По гладкому столу движется, быстровращаясь вокруг своей оси, волчок, имеющий форму конуса (см. рис).
При какой скорости $v$ поступательного движения волчок не ударится о край стола, соскочив с него? Ось волчка остается вертикальной.
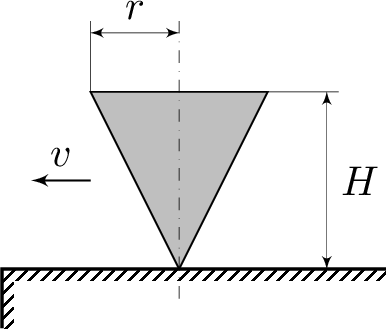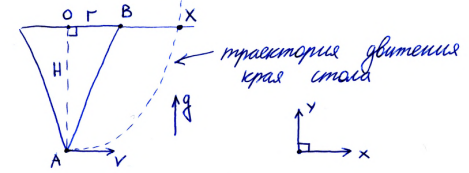
Решение: Перейдем в СО волчка.Край стола движения с начальной скоростью $-\vec v$ и ускорением $-\vec g$ в этой СО.$$\begin{aligned}& x(t)=v t \quad \Rightarrow t=\frac{x}{v} \\& y(t)=\frac{g t^2}{2} \quad \Rightarrow \quad y=\frac{g}{2 v^2} x^2\end{aligned}$$Траектория края стола — парабола $y=\frac{9}{2 v^2} x^2$ с рогами вверх. $x=\sqrt{\frac{y \cdot 2 v^2}{g}}$. Т.к. парабола выпукла вниз, то волчок не заденет стола тогда и только тогда, когда точка $B$ левее точки $x$, т.е. $$\sqrt{\frac{H \cdot 2 v^2}{g}}>r \Leftrightarrow v>\sqrt{\frac{g}{2 H}} r .$$
Ответ: При $v>\sqrt{\frac{g}{2 H}} r .$
Темы:
T, Механика, Кинематика, Всероссийские